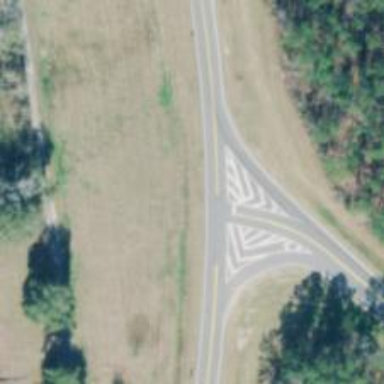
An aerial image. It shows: Road with stop sign.